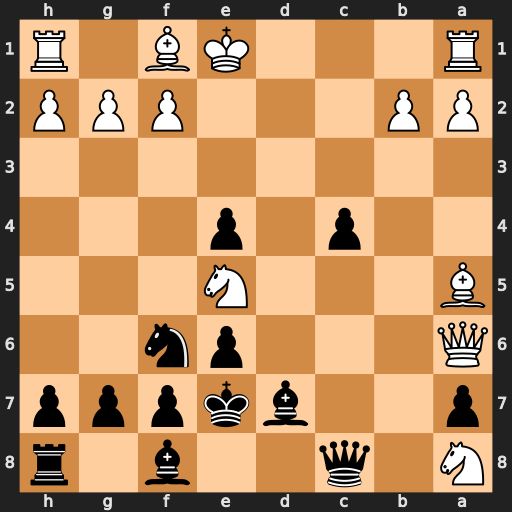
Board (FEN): N1q2b1r/p2bkppp/Q3pn2/B3N3/2p1p3/8/PP3PPP/R3KB1R
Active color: b
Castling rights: KQ
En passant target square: -
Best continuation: Qxa6 Bb4+ Kd8